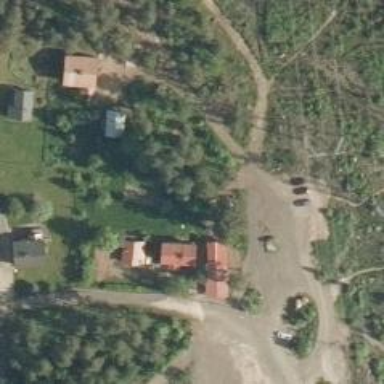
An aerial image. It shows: Driveway classified as service road with grade2 track type.